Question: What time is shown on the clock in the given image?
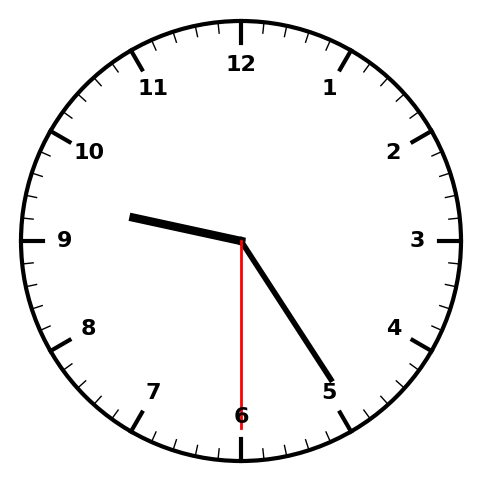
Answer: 09:24:30